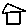
Label: house